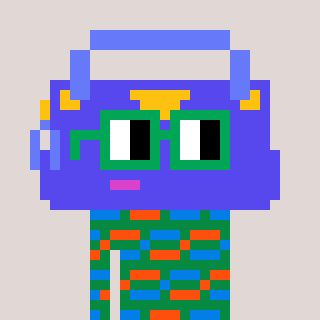
a pixel art character with square green glasses, a bag-shaped head and a green-colored body on a warm background